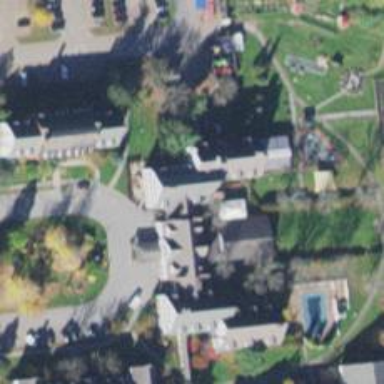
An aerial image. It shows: School.